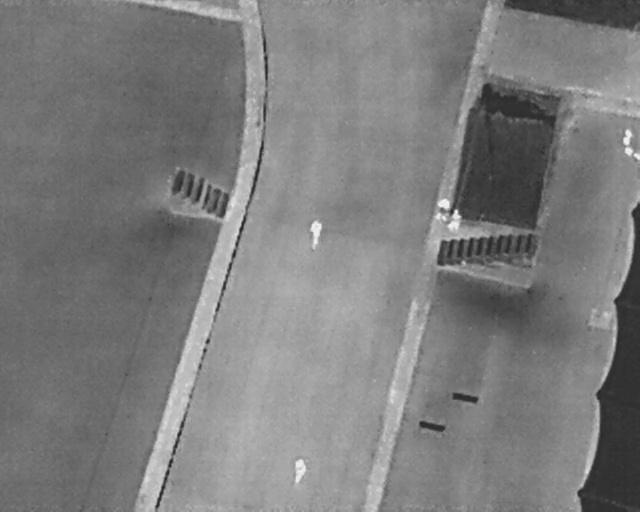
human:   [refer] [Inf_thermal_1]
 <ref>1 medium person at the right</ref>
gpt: <box>[[68, 41, 73, 44, 11]]</box>

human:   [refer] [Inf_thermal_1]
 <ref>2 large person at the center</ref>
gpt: <box>[[46, 44, 51, 46, 2], [66, 39, 71, 42, 10]]</box>